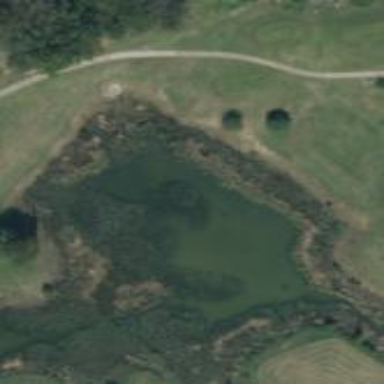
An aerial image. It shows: Water hazard on golf course.